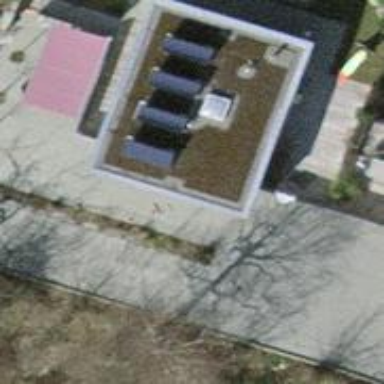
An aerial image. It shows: Small solar photovoltaic panel generator installed on roof.